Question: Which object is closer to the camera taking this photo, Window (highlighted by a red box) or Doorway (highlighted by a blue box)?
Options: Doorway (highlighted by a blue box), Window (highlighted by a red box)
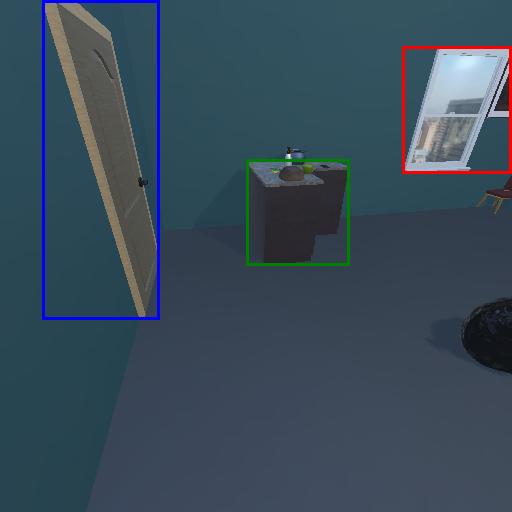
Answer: Doorway (highlighted by a blue box)